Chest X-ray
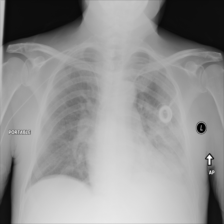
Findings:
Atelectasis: negative
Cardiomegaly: negative
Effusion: negative
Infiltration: negative
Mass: negative
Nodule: negative
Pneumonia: positive
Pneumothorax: negative
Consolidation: negative
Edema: negative
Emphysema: negative
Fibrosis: negative
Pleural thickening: negative
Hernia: negative